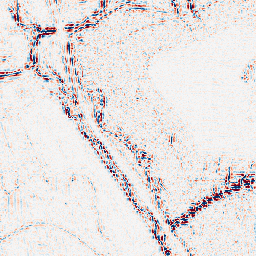
Category: wavelet
Decomposition family: wavelet_biorthogonal
Decomposition parameters: wavelet: bior2.4
level: 2
Upsampling method: edge_directed
Upsampling parameters: scale: 4
Upsampling scale: 4